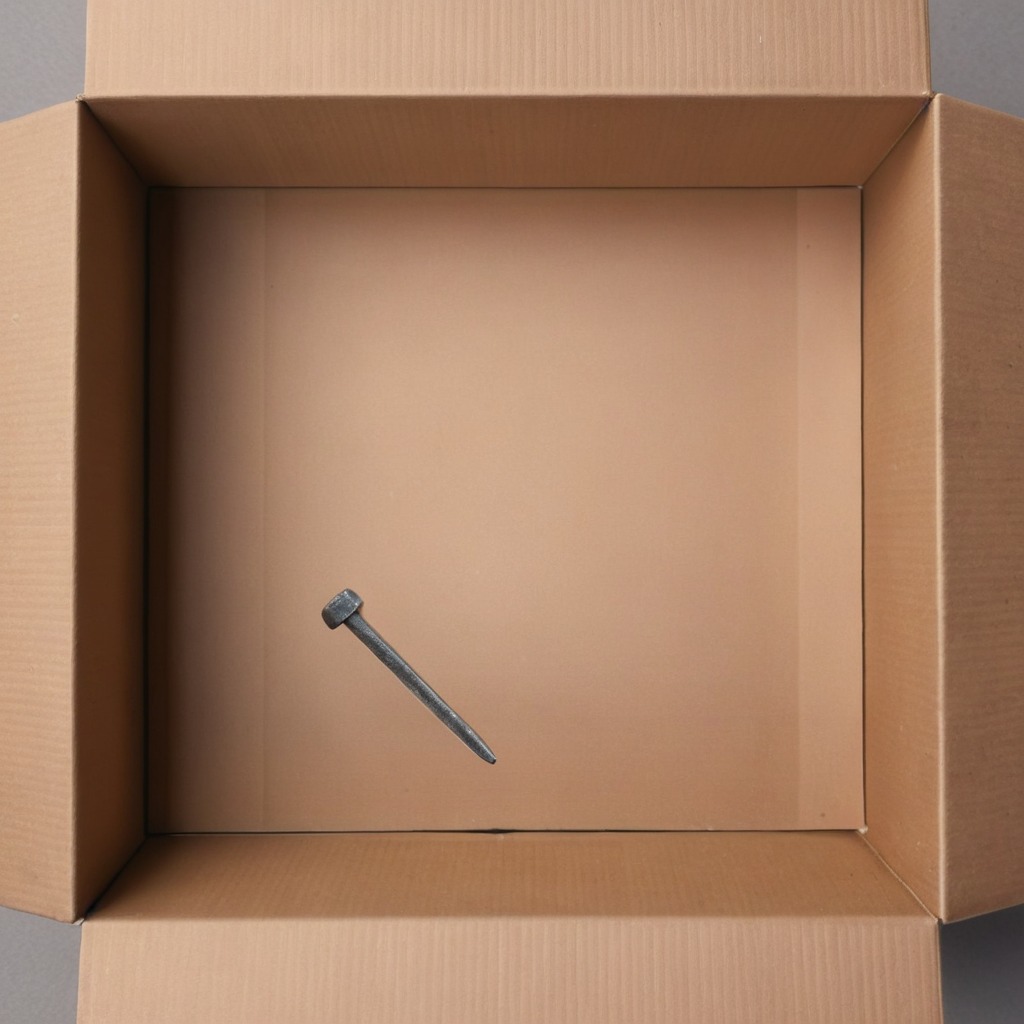
An iron nail is lying on a clean dry cardboard box surface in an outdoor workshop during daytime bright natural light soft shadows slightly creased but